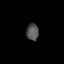
Tissue: prostate
Cell type: Myeloid cells
Senescence score: 0.7596
Nuclear area (px): 199
Mean DAPI intensity: 84.03